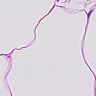
Metastatic tissue present: no